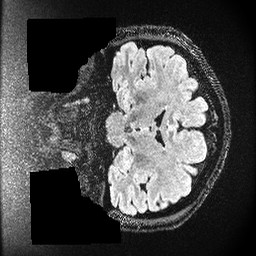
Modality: FLAIR
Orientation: coronal
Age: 37
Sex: female
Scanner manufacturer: ge
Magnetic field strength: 3 T
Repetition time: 4.802 s
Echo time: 0.1172 s